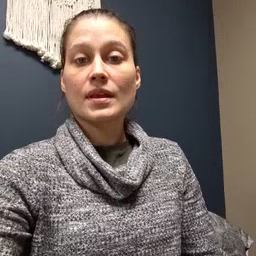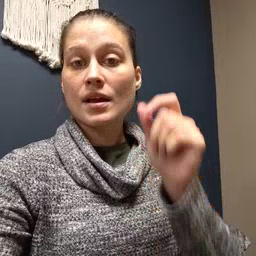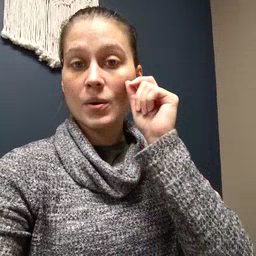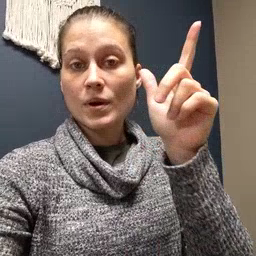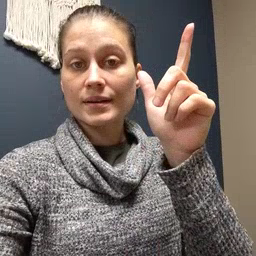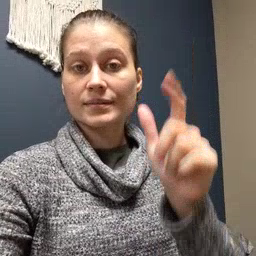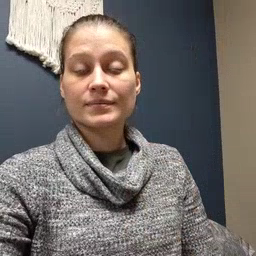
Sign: awake